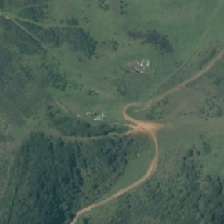
Land cover: grose_broom